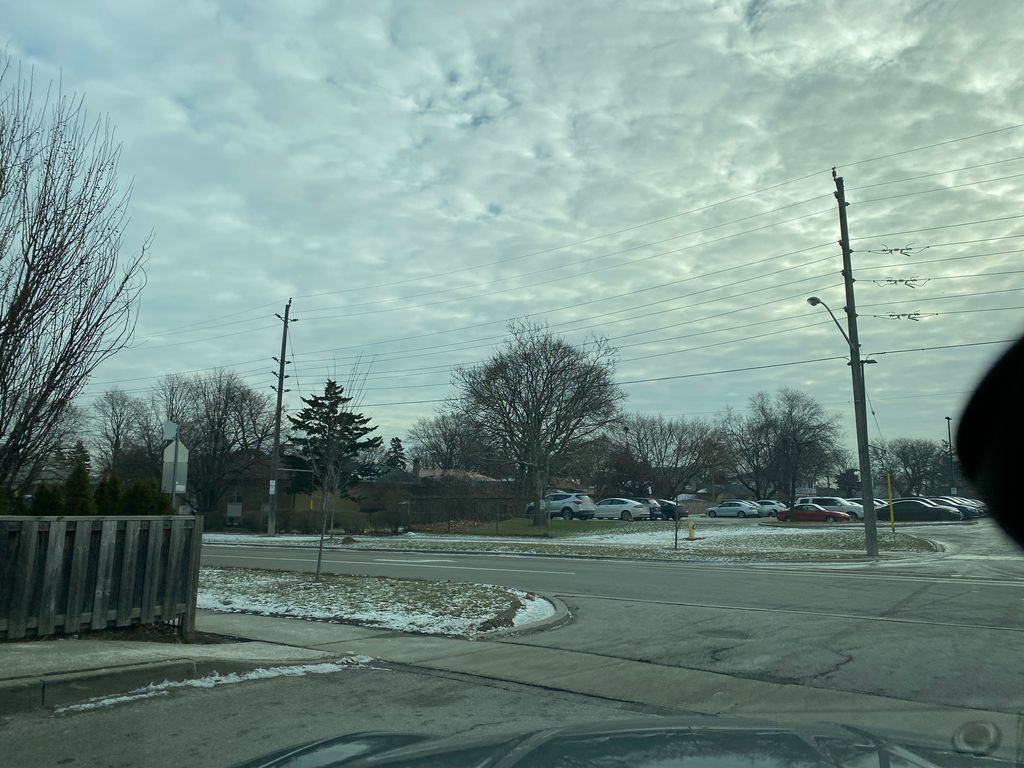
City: toronto